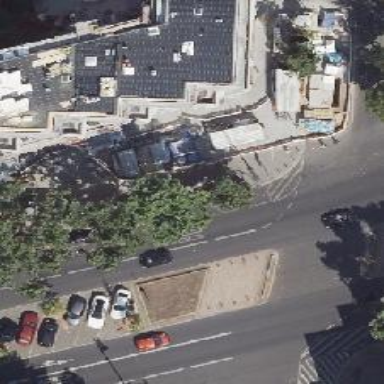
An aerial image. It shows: Asphalt footway with unmarked crossing.